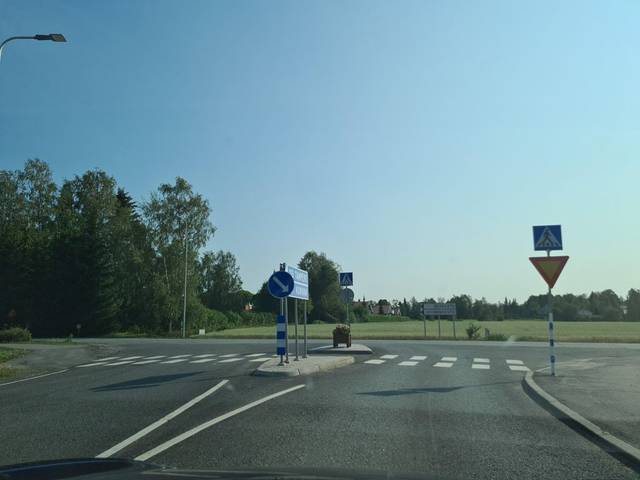
Region: Finland
Coordinates: 62.983, 22.0